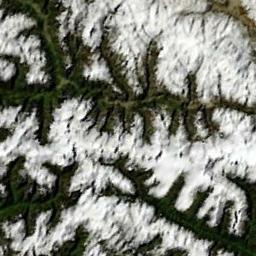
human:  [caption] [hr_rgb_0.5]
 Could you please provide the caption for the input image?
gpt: The snow berg is consist of green plants,Bare land and white snow .

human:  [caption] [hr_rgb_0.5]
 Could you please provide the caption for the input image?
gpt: The snowberg is partly covered with snow and ice and partly covered with vegetation .

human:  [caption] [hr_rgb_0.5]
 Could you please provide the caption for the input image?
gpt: The white snow on the snow-capped mountains is veined .

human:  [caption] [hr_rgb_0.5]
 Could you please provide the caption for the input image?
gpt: The snowberg is covered with snow .

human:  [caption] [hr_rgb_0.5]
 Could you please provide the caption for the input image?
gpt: There are much snow and some green land on the snowberg .